Question: I have position, time, lat, long, velocity and elevation data for a train.
My problem is that i want to remove the data points where the train has stopped, this would include the deceleration and acceleration measurements. The idea is to compare a number of trains travelling the same path under optimum conditions, ie not stopping. The measurements show the trains stopping at different times and locations. I currently check if the previous location is the same and then check if the speed is less than 50% of the previous 3 values. The problem is if more than the previous 3 values are o or less than 50% of the previous kept speed, then i dont remove all the required data, such as the train accelerating back up to speed, such as U60 below.
Here is the the eqn is U60
'''
=IF(P60=P59,"removed",IF(S60<(0.5*S59),"removed",IF(U59="removed",IF(S60<(0.5*S58),"removed",IF(S60<(0.5*S57),"removed",P60)),P60)))
'''
The only way i can think of to catch this is to have multiple nested conditions (upto 20) to catch all the points. This may not be enough for some trains.
Is there a way to remove the deceleration and acceleration points (this may be 2 or 3 points) without having to have ~20 nested conditions?

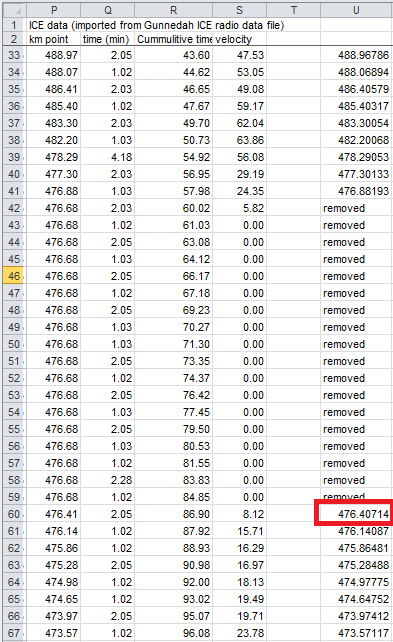
Answer: After using the solution from @user3819867 for a while, we have determined that it is not sufficient because we can not capture the real points of deceleration or acceleration without manually finding them.
However, we have come up with a solution which should prove adequate. The solution is to linearly interpolate between successive peaks in the velocity. This should only happen if the train (vehicle) has stopped. In order to do this I needed to calculate the Slope of each point, determine if the point was a local peak, determine the locations of the previous and next peak, then determine the X and Y coordinates of those peaks to perform the interpolation from.
Here is a brief overview of the eqns and what the spreadsheet looked like.
'''
Slope of velocity line
=IFERROR(SLOPE(AH2:AH3,AD2:AD3),"")
local peak
=IF(AND(AM4>0,AM3<0),"peak","")
REPLACE
=IFERROR(MATCH(0,INDIRECT("AH"&AP3):INDIRECT("AH"&AQ3),0),"")
previous peak
=SUMPRODUCT(MAX(($AN$3:AN3="peak")*(ROW($AN$3:AN3))))
next peak
=MATCH("peak",AN4:$AN$453,0)+ROW(AN3)
new Y1
=IFERROR(INDIRECT("AH"&AP3),"")
new Y2
=INDIRECT("AH"&AQ3)
X1
=IFERROR(INDIRECT("AD"&AP3),"")
X2
=IFERROR(INDIRECT("AD"&AQ3),"")
new velocity (Y)
=IF(AO3<>"",IFERROR(AR3+(AD3-AT3)*(AS3-AR3)/(AU3-AT3),AH3),AH3)
'''

Hope This helps others.